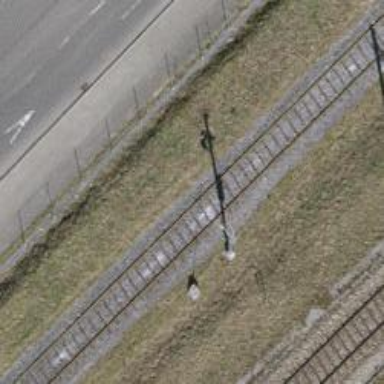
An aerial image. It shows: Catenary mast for power lines.